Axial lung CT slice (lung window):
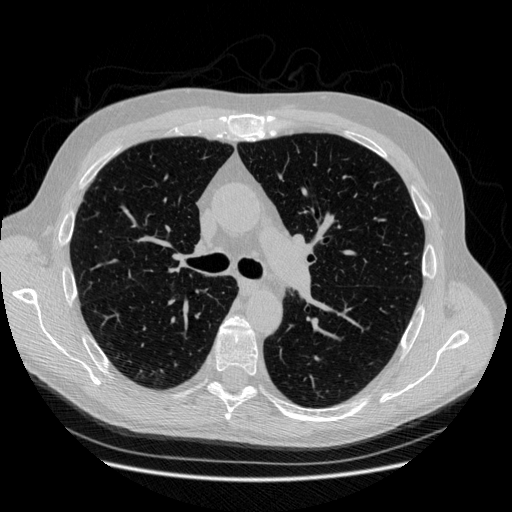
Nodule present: no